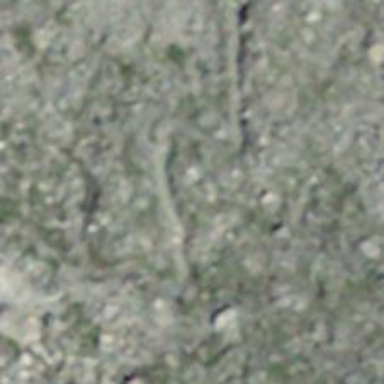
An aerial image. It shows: Path.